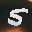
Label: 5